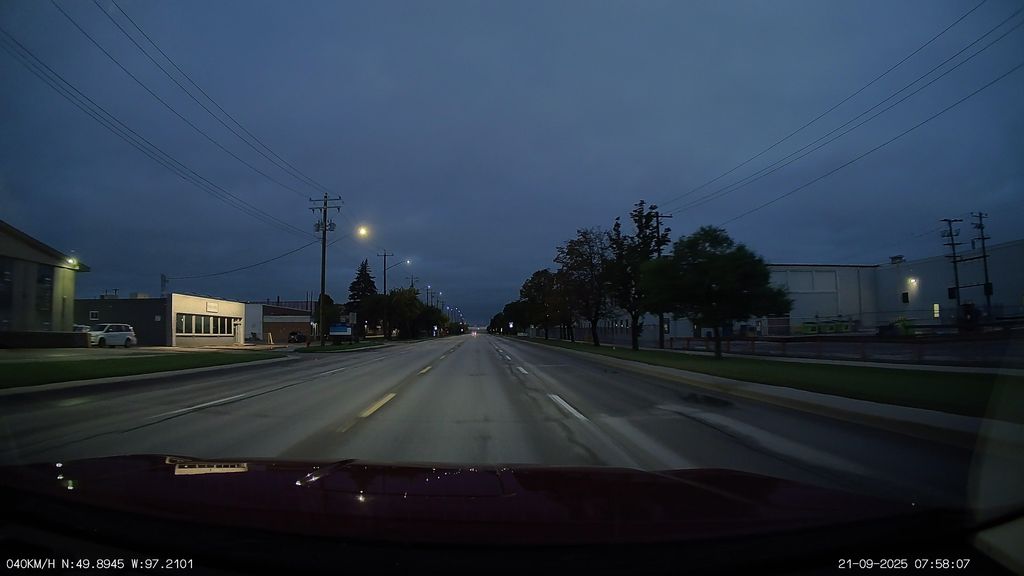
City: winnipeg